RGB frame:
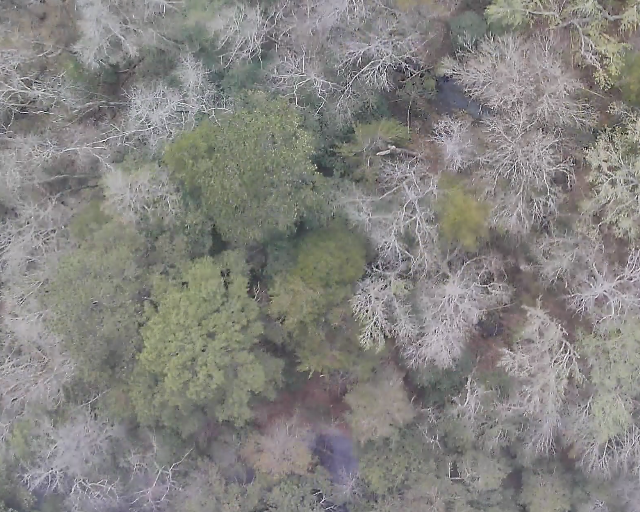
Thermal frame:
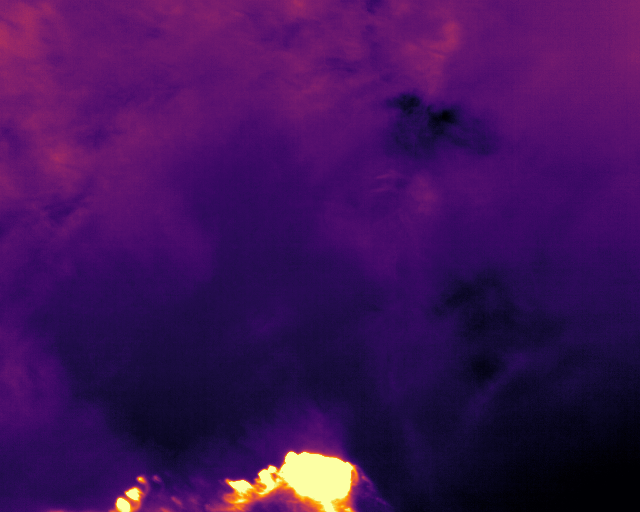
Captured: 2026-02-26 03:10:05
Pixels at or above 80 °C: 1463 (fraction of frame: 0.004465)